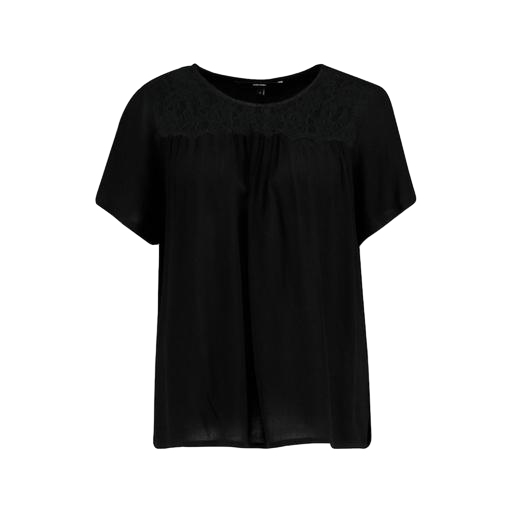
short-sleeve top only macy, lace-yoke t-shirt, black lace-yoke jersey t-shirt, white background